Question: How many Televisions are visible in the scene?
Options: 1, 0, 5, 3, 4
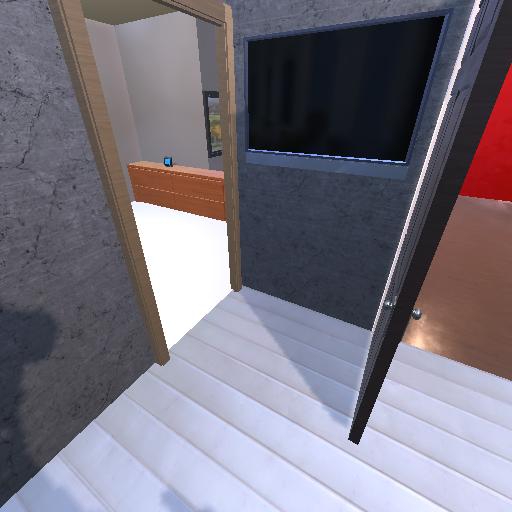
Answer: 1